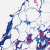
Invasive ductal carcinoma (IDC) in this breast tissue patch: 0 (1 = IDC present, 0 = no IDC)